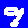
Digit: 9